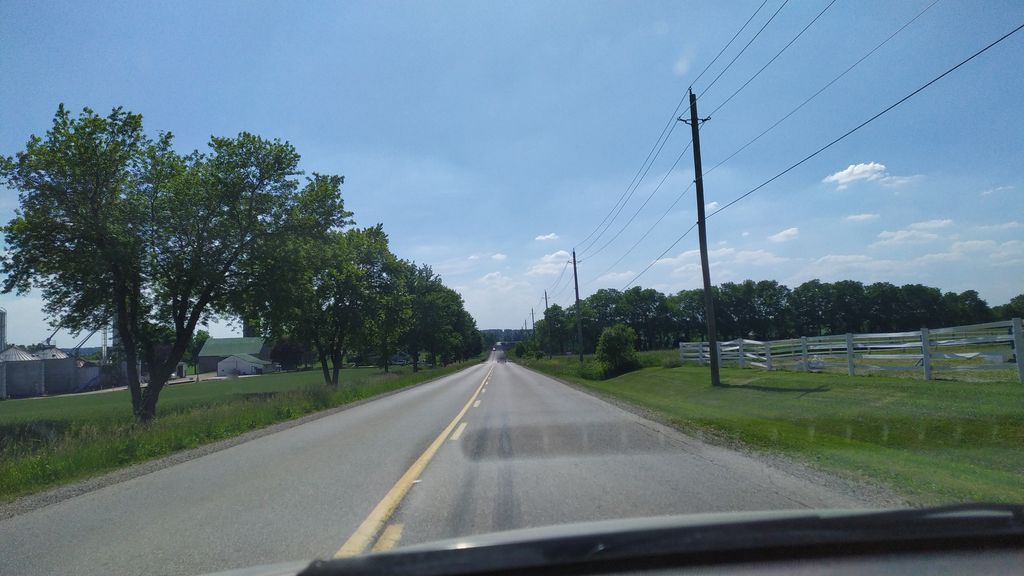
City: kitchener-waterloo